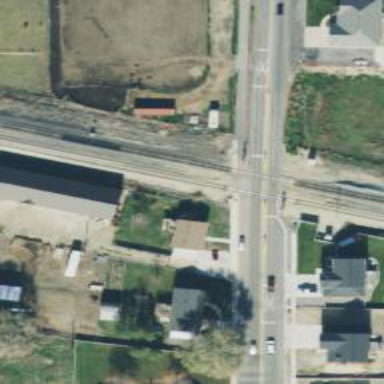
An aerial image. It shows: Railway crossing.